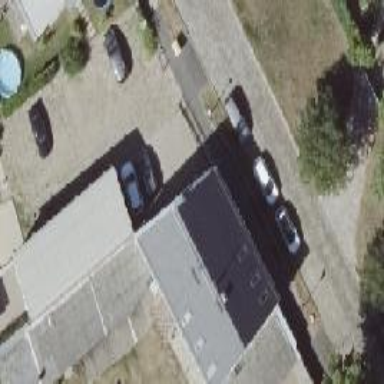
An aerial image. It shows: Detached building with saltbox-shaped roof.